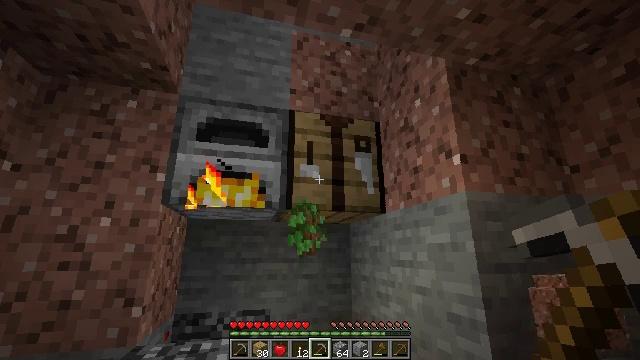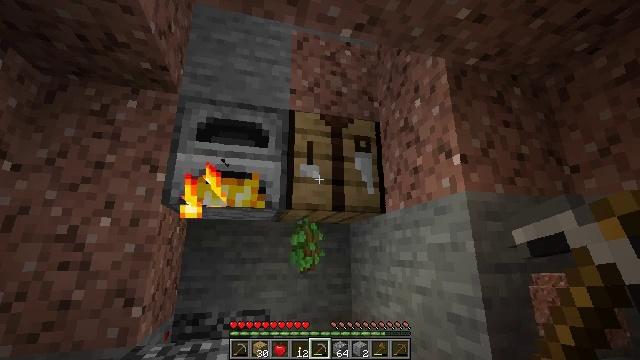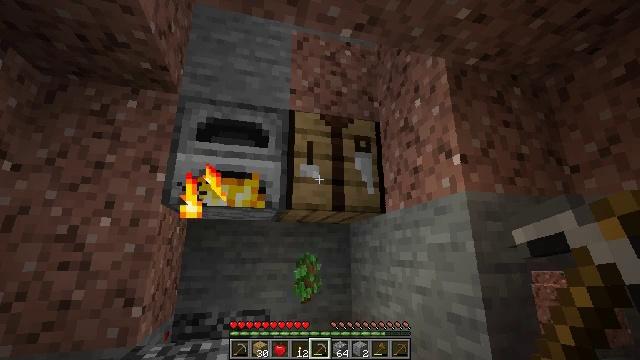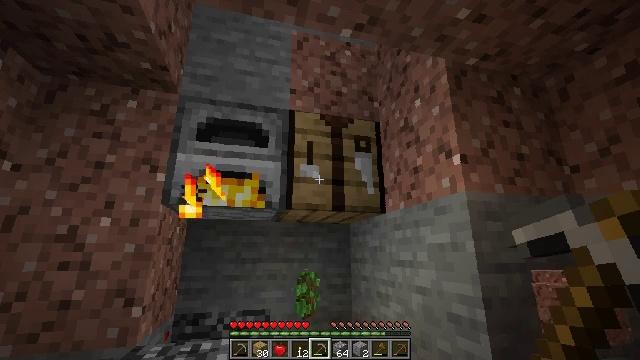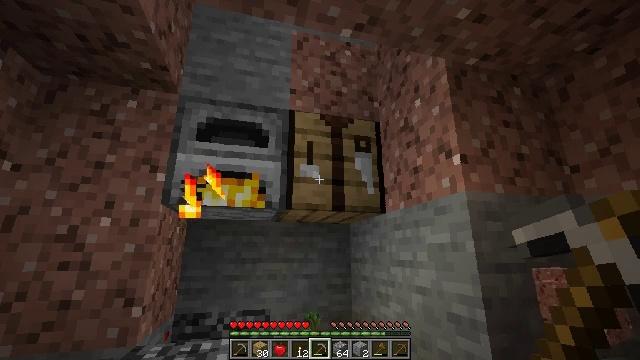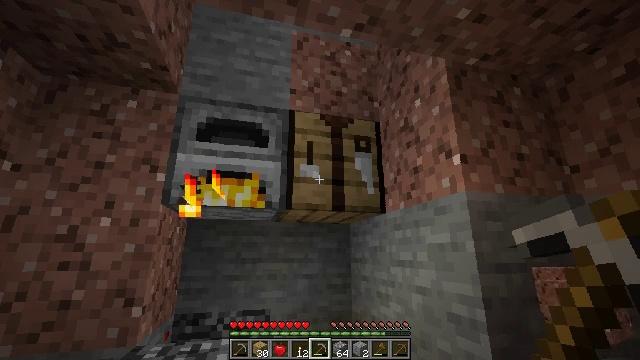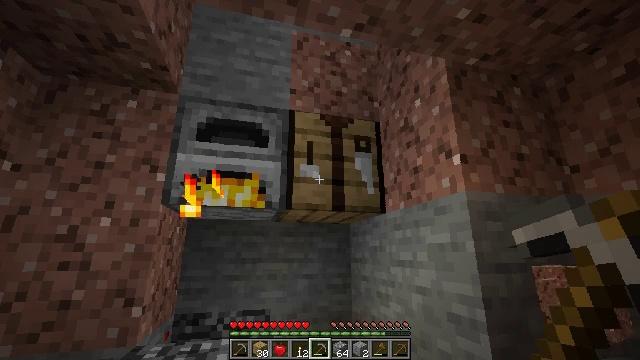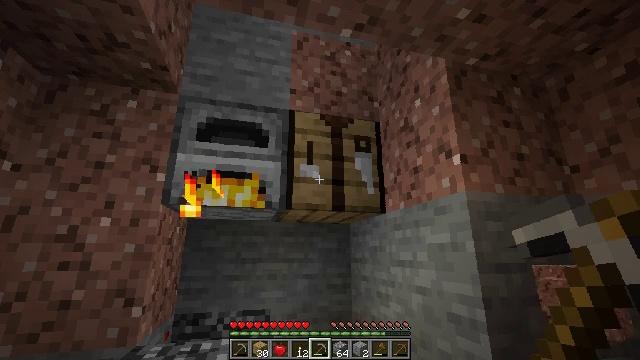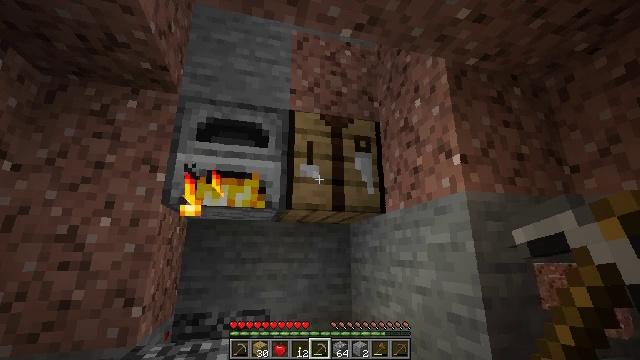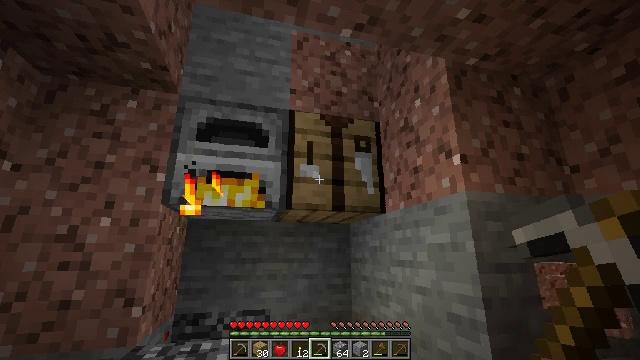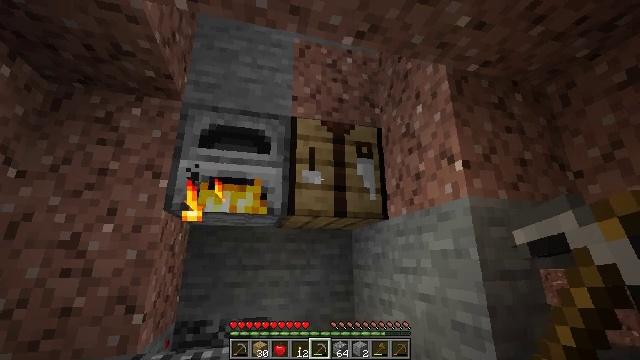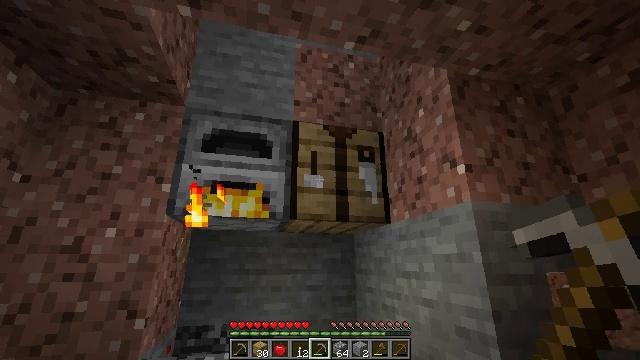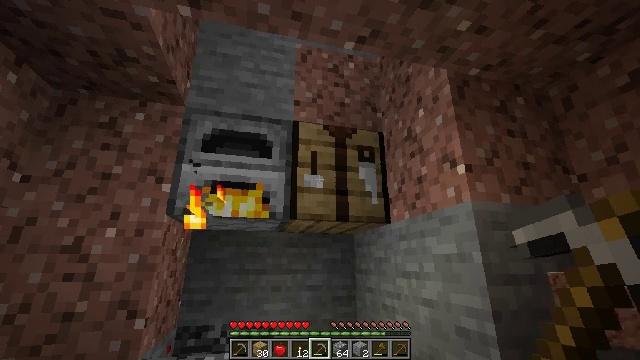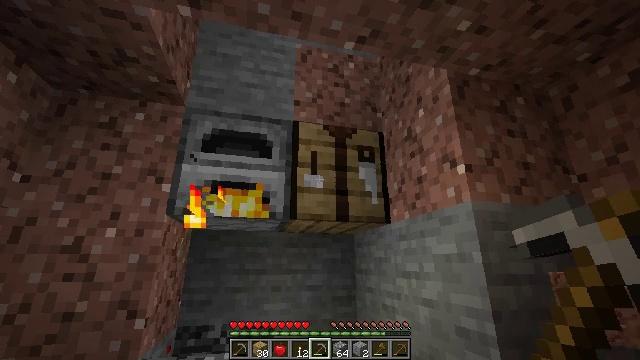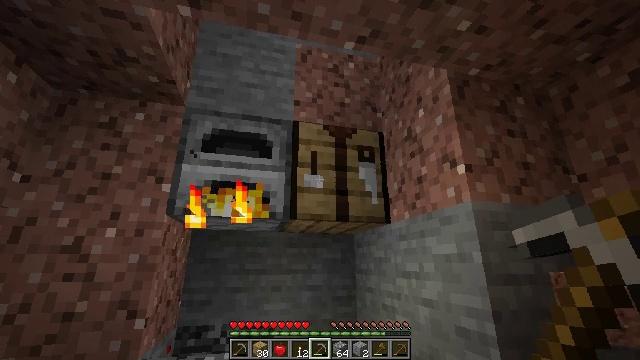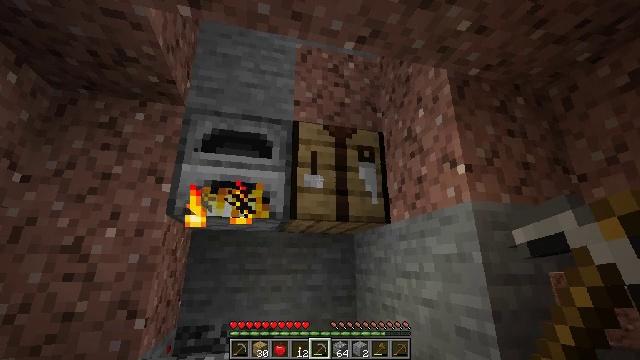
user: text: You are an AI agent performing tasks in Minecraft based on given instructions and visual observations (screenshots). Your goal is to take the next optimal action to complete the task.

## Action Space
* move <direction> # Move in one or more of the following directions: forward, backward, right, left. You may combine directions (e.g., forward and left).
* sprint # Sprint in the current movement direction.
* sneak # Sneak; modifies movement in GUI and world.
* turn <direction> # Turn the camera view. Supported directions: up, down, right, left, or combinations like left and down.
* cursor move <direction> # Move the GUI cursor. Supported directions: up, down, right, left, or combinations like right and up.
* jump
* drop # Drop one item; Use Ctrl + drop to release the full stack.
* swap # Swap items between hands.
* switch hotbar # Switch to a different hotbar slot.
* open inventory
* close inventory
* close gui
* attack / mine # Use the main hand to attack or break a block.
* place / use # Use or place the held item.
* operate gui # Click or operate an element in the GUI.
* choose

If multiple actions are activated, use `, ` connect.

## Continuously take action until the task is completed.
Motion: motion action
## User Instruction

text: Mine block crafting table.
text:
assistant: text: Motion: no_op
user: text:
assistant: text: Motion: no_op
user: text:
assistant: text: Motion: no_op
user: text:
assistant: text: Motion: no_op
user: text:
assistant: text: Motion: no_op
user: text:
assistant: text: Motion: no_op
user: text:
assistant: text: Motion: no_op
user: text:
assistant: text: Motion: no_op
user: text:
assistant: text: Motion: no_op
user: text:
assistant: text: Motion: turn up
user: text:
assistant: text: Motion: no_op
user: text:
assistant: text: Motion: no_op
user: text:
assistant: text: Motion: no_op
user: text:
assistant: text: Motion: no_op
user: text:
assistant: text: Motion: no_op
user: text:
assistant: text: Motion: no_op
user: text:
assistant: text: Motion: no_op
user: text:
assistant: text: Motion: no_op
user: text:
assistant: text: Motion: no_op
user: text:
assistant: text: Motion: no_op
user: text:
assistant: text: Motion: no_op
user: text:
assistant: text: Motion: no_op
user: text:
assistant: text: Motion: no_op
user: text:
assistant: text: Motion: no_op
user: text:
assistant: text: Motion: no_op
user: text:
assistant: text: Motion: no_op
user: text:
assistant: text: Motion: no_op
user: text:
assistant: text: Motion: no_op
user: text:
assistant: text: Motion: no_op
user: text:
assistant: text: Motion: no_op